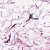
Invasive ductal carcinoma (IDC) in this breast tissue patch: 0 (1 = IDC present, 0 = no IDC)